Question: I am trying to fit line profiles as detected with a spectrograph on a CCD. For ease of consideration, I have included a demonstration that, if solved, is very similar to the one I want to solve.
I've looked at this:
<URL>
and various other questions and answers, but they are doing something fundamentally different than what I want to do.
'''
import pymc as mc
import numpy as np
import pylab as pl
def GaussFunc(x, amplitude, centroid, sigma):
return amplitude * np.exp(-0.5 * ((x - centroid) / sigma)**2)
wavelength = np.arange(5000, 5050, 0.02)
# Profile 1
centroid_one = 5025.0
sigma_one = 2.2
height_one = 0.8
profile1 = GaussFunc(wavelength, height_one, centroid_one, sigma_one, )
# Profile 2
centroid_two = 5027.0
sigma_two = 1.2
height_two = 0.5
profile2 = GaussFunc(wavelength, height_two, centroid_two, sigma_two, )
# Measured values
noise = np.random.normal(0.0, 0.02, len(wavelength))
combined = profile1 + profile2 + noise
# If you want to plot what this looks like
pl.plot(wavelength, combined, label="Measured")
pl.plot(wavelength, profile1, color='red', linestyle='dashed', label="1")
pl.plot(wavelength, profile2, color='green', linestyle='dashed', label="2")
pl.title("Feature One and Two")
pl.legend()
'''

Can PyMC (or some variant) give me the mean, amplitude, and sigma for the two components used above?
Please note that the functions that I will actually fit on my real problem are NOT Gaussians -- so please provide the example using a generic function (like GaussFunc in my example), and not a "built-in" pymc.Normal() type function.
Also, I understand model selection is another issue: so with the current noise, 1 component (profile) might be all that is statistically justified. But I'd like to see what the best solution for 1, 2, 3, etc. components would be.
I'm also not wed to the idea of using PyMC -- if scikit-learn, astroML, or some other package seems perfect, please let me know!
EDIT:
I failed a number of ways, but one of the things that I think was on the right track was the following:
'''
sigma_mc_one = mc.Uniform('sig', 0.01, 6.5)
height_mc_one = mc.Uniform('height', 0.1, 2.5)
centroid_mc_one = mc.Uniform('cen', 5015., 5040.)
'''
But I could not construct a mc.model that worked.
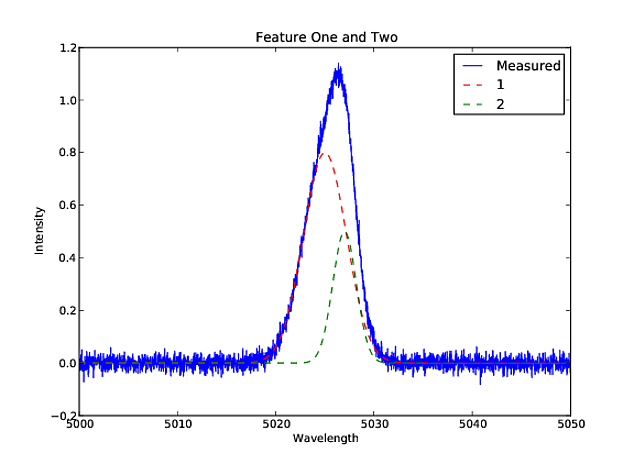
Answer: Not the most concise PyMC code, but I made that decision to help the reader. This should run, and give (really) accurate results.
I made the decision to use Uniform priors, with liberal ranges, because I really have no idea what we are modelling. But probably one has an idea about the centroid locations, and can use a better priors there.
'''
### Suggested one runs the above code first.
### Unknowns we are interested in
est_centroid_one = mc.Uniform("est_centroid_one", 5000, 5050 )
est_centroid_two = mc.Uniform("est_centroid_two", 5000, 5050 )
est_sigma_one = mc.Uniform( "est_sigma_one", 0, 5 )
est_sigma_two = mc.Uniform( "est_sigma_two", 0, 5 )
est_height_one = mc.Uniform( "est_height_one", 0, 5 )
est_height_two = mc.Uniform( "est_height_two", 0, 5 )
#std deviation of the noise, converted to precision by tau = 1/sigma**2
precision= 1./mc.Uniform("std", 0, 1)**2
#Set up the model's relationships.
@mc.deterministic( trace = False)
def est_profile_1(x = wavelength, centroid = est_centroid_one, sigma = est_sigma_one, height= est_height_one):
return GaussFunc( x, height, centroid, sigma )
@mc.deterministic( trace = False)
def est_profile_2(x = wavelength, centroid = est_centroid_two, sigma = est_sigma_two, height= est_height_two):
return GaussFunc( x, height, centroid, sigma )
@mc.deterministic( trace = False )
def mean( profile_1 = est_profile_1, profile_2 = est_profile_2 ):
return profile_1 + profile_2
observations = mc.Normal("obs", mean, precision, value = combined, observed = True)
model = mc.Model([est_centroid_one,
est_centroid_two,
est_height_one,
est_height_two,
est_sigma_one,
est_sigma_two,
precision])
#always a good idea to MAP it prior to MCMC, so as to start with good initial values
map_ = mc.MAP( model )
map_.fit()
mcmc = mc.MCMC( model )
mcmc.sample( 50000,40000 ) #try running for longer if not happy with convergence.
'''
## Important
Keep in mind the algorithm is agnostic to labeling, so the results might show 'profile1' with all the characteristics from 'profile2' and vice versa.